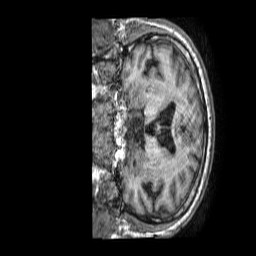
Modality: T1w
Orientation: coronal
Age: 64
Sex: male
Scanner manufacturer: philips
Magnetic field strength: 1.5 T
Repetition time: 0.007141 s
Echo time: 0.003228 s